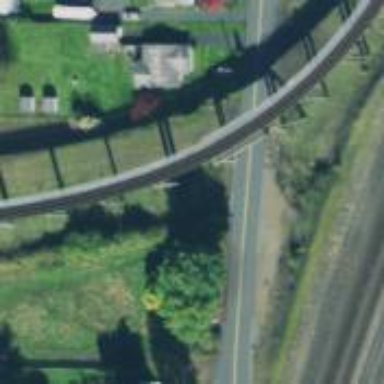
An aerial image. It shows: Disused railway bridge.